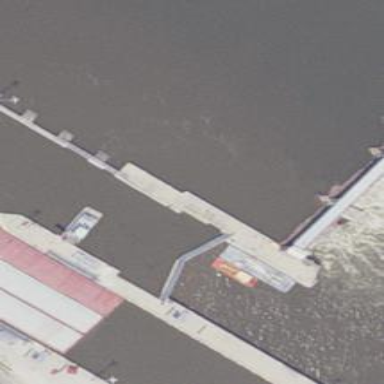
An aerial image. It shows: Lock gate along waterway.